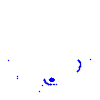
Particle: electron